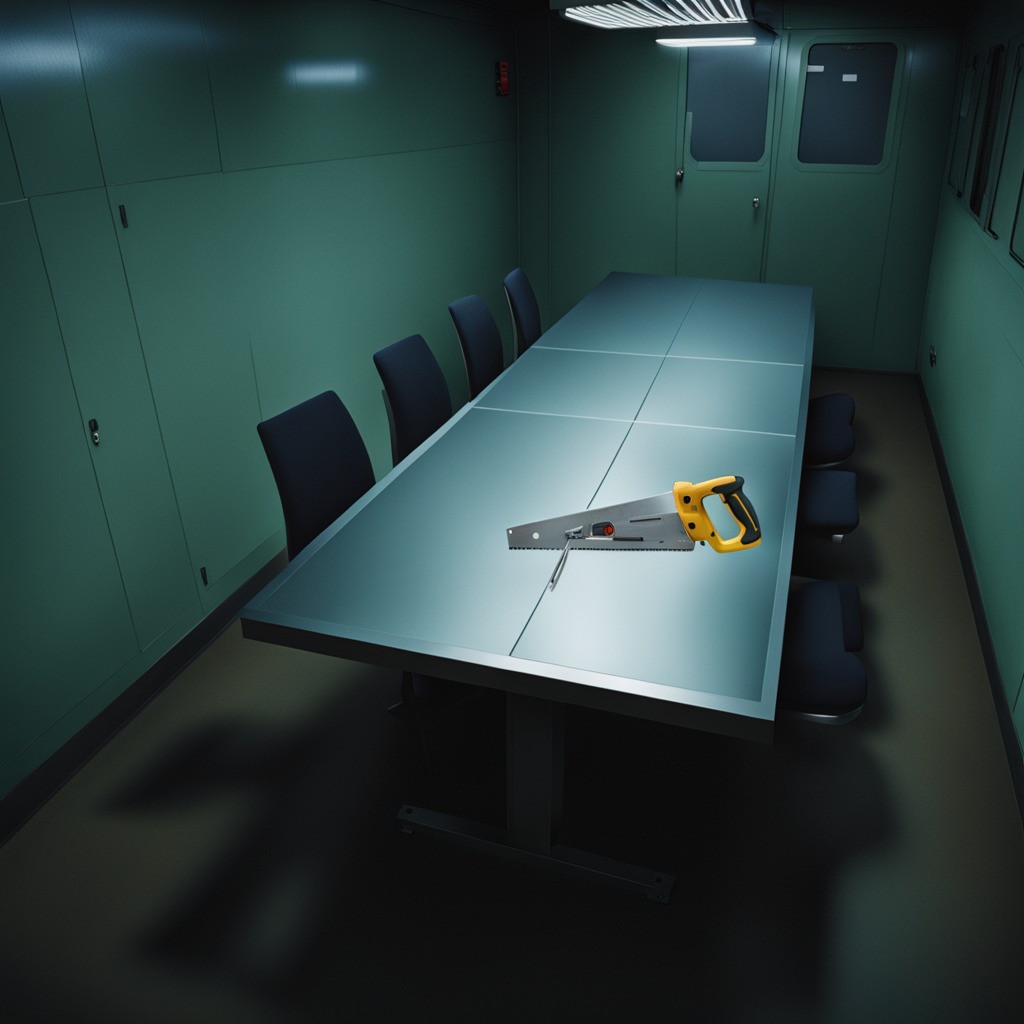
A metal saw is lying on the clean empty table in a railway signal maintenance room.